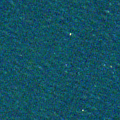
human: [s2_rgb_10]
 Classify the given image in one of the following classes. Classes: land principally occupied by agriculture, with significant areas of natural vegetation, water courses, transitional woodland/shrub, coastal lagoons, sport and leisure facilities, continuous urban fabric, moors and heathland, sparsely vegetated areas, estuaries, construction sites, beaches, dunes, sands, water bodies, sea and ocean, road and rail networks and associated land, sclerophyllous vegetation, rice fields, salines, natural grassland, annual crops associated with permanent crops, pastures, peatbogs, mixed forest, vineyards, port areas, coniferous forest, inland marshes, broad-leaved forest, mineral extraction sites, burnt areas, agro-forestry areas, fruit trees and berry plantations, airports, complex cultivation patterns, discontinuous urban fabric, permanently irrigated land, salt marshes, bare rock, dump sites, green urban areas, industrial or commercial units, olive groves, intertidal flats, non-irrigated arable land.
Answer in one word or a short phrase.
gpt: sea and ocean